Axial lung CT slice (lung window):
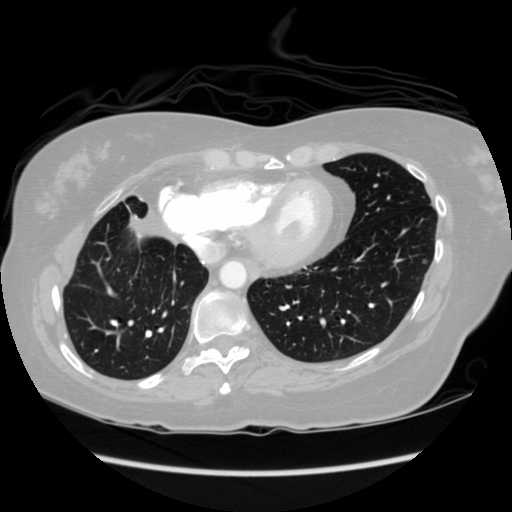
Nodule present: yes
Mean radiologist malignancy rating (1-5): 3